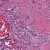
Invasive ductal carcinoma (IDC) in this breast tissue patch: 1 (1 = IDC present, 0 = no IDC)